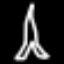
Label: The Eiffel Tower